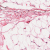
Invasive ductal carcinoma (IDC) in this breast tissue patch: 0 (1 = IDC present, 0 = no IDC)